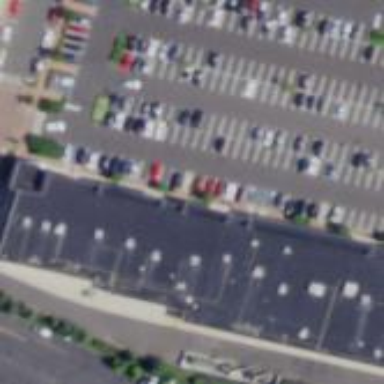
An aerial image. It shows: Retail building.